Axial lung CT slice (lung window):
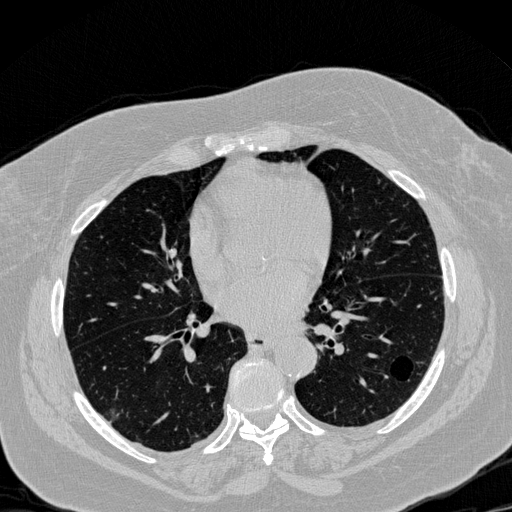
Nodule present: yes
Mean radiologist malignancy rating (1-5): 2.5